Interaction volume radius: 10 \u00c5
Interaction volume height: 20 \u00c5
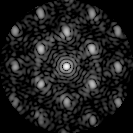
Disorder parameter: 0.3667